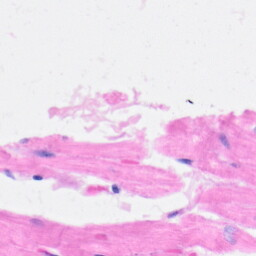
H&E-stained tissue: Heart